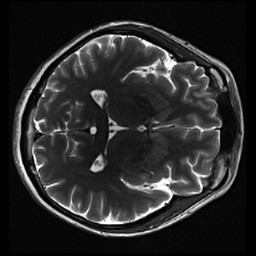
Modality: inplaneT2
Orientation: axial